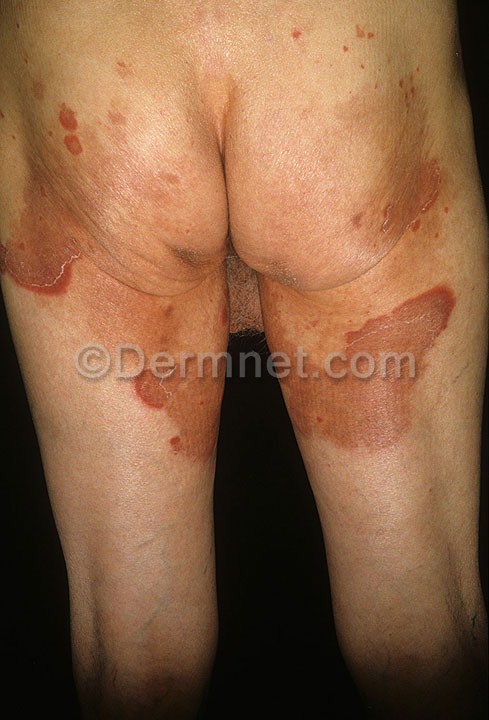
Disease: Exanthems and Drug Eruptions